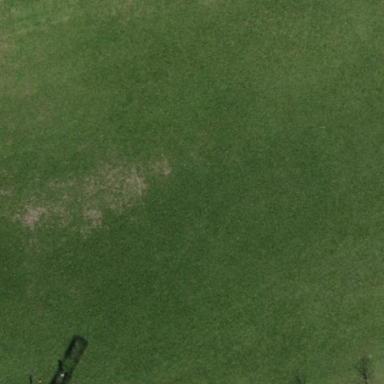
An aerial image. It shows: Soccer pitch for leisureland activities.